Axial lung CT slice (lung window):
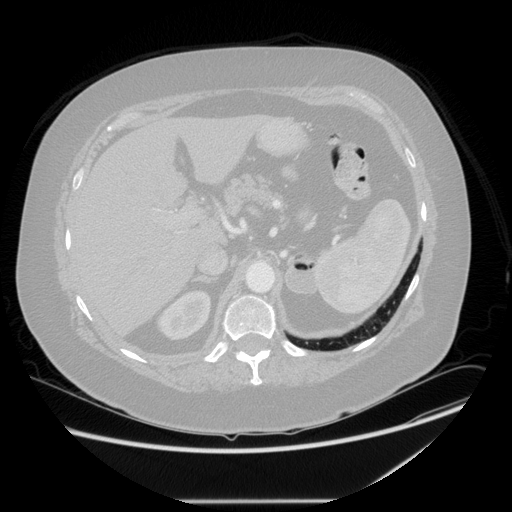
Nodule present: no